Field crop: maize
Growth stage: 1
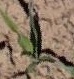
Species: maize